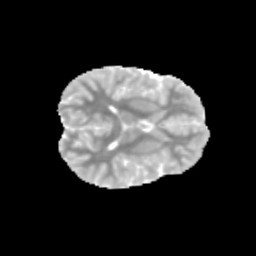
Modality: MD
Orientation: axial
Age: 13
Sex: male
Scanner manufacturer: siemens
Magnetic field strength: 3 T
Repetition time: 3.8 s
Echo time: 0.07 s